Field crop: maize
Growth stage: 2
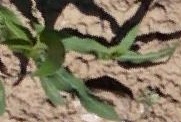
Species: maize